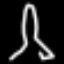
Label: The Eiffel Tower